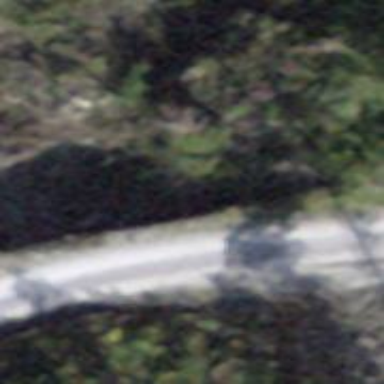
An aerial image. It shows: Unpaved unclassified road.